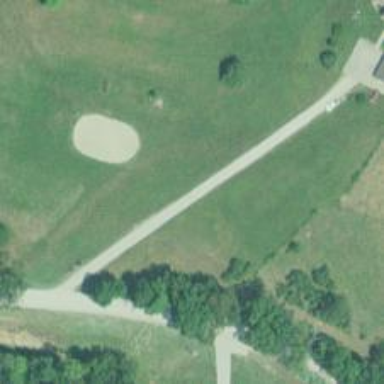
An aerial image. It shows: Driveway.